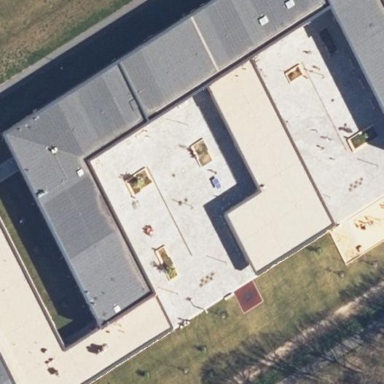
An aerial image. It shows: School building.